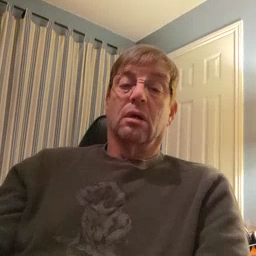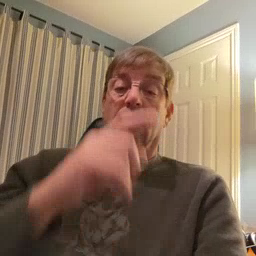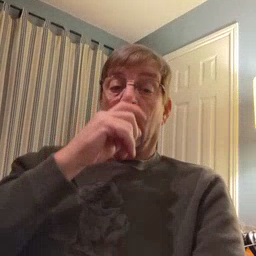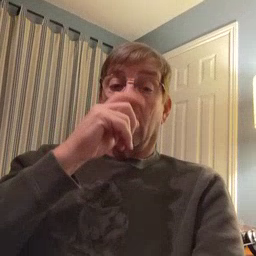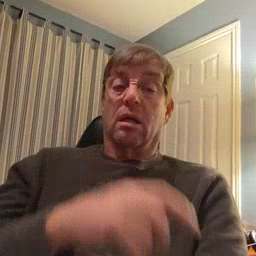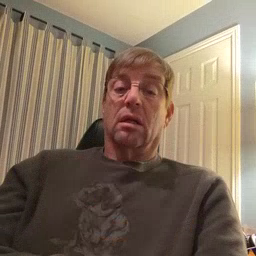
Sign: doll